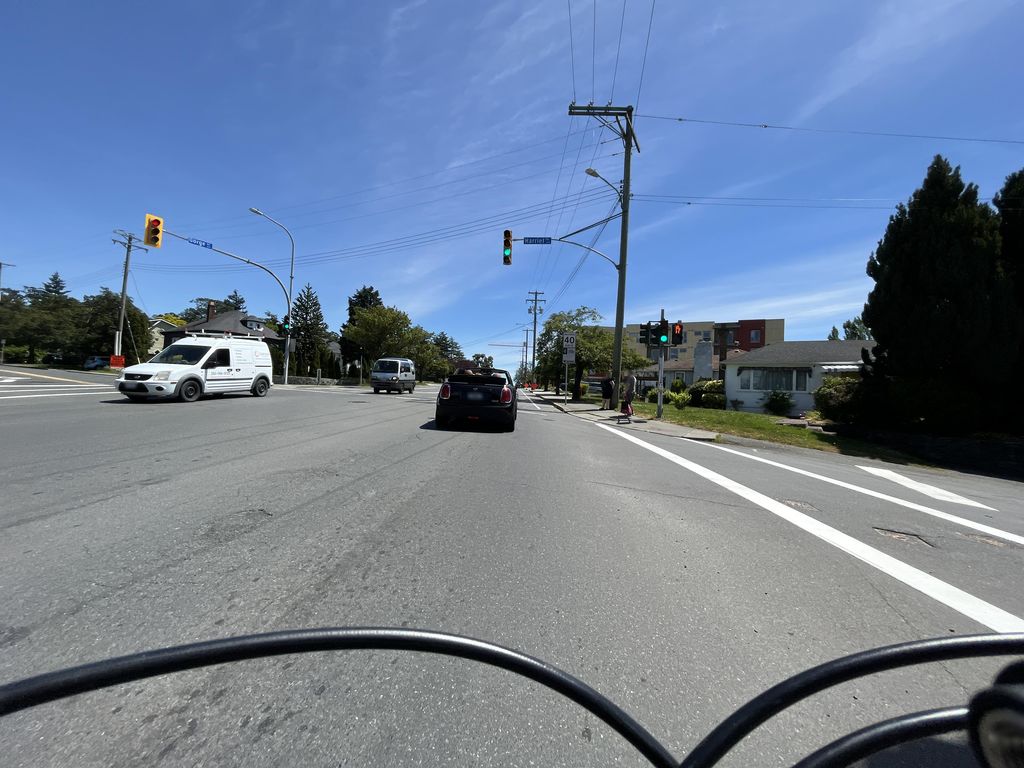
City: victoria